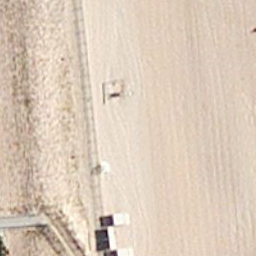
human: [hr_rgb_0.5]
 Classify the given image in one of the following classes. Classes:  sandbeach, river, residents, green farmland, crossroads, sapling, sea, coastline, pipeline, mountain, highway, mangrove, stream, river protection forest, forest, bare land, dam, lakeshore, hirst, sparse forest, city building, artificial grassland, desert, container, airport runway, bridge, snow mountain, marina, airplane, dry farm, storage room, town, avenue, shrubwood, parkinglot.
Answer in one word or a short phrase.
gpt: sandbeach